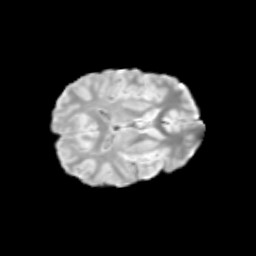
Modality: T2w
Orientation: axial
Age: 10
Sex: male
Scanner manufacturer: siemens
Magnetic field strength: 3 T
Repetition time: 3.8 s
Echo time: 0.07 s